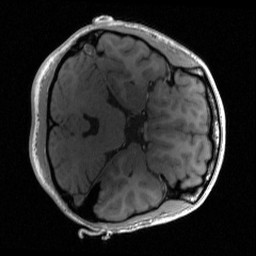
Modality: T1w
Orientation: axial
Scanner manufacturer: siemens
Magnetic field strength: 3 T
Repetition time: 2 s
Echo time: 0.0022 s